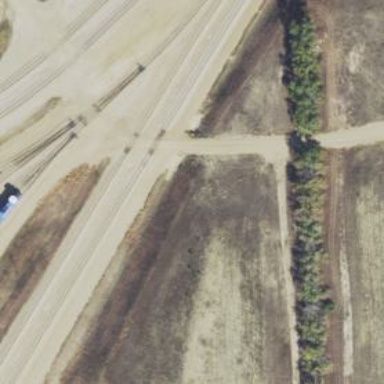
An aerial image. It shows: Rail spur service.